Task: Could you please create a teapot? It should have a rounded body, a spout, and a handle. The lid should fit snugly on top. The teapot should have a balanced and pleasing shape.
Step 159:
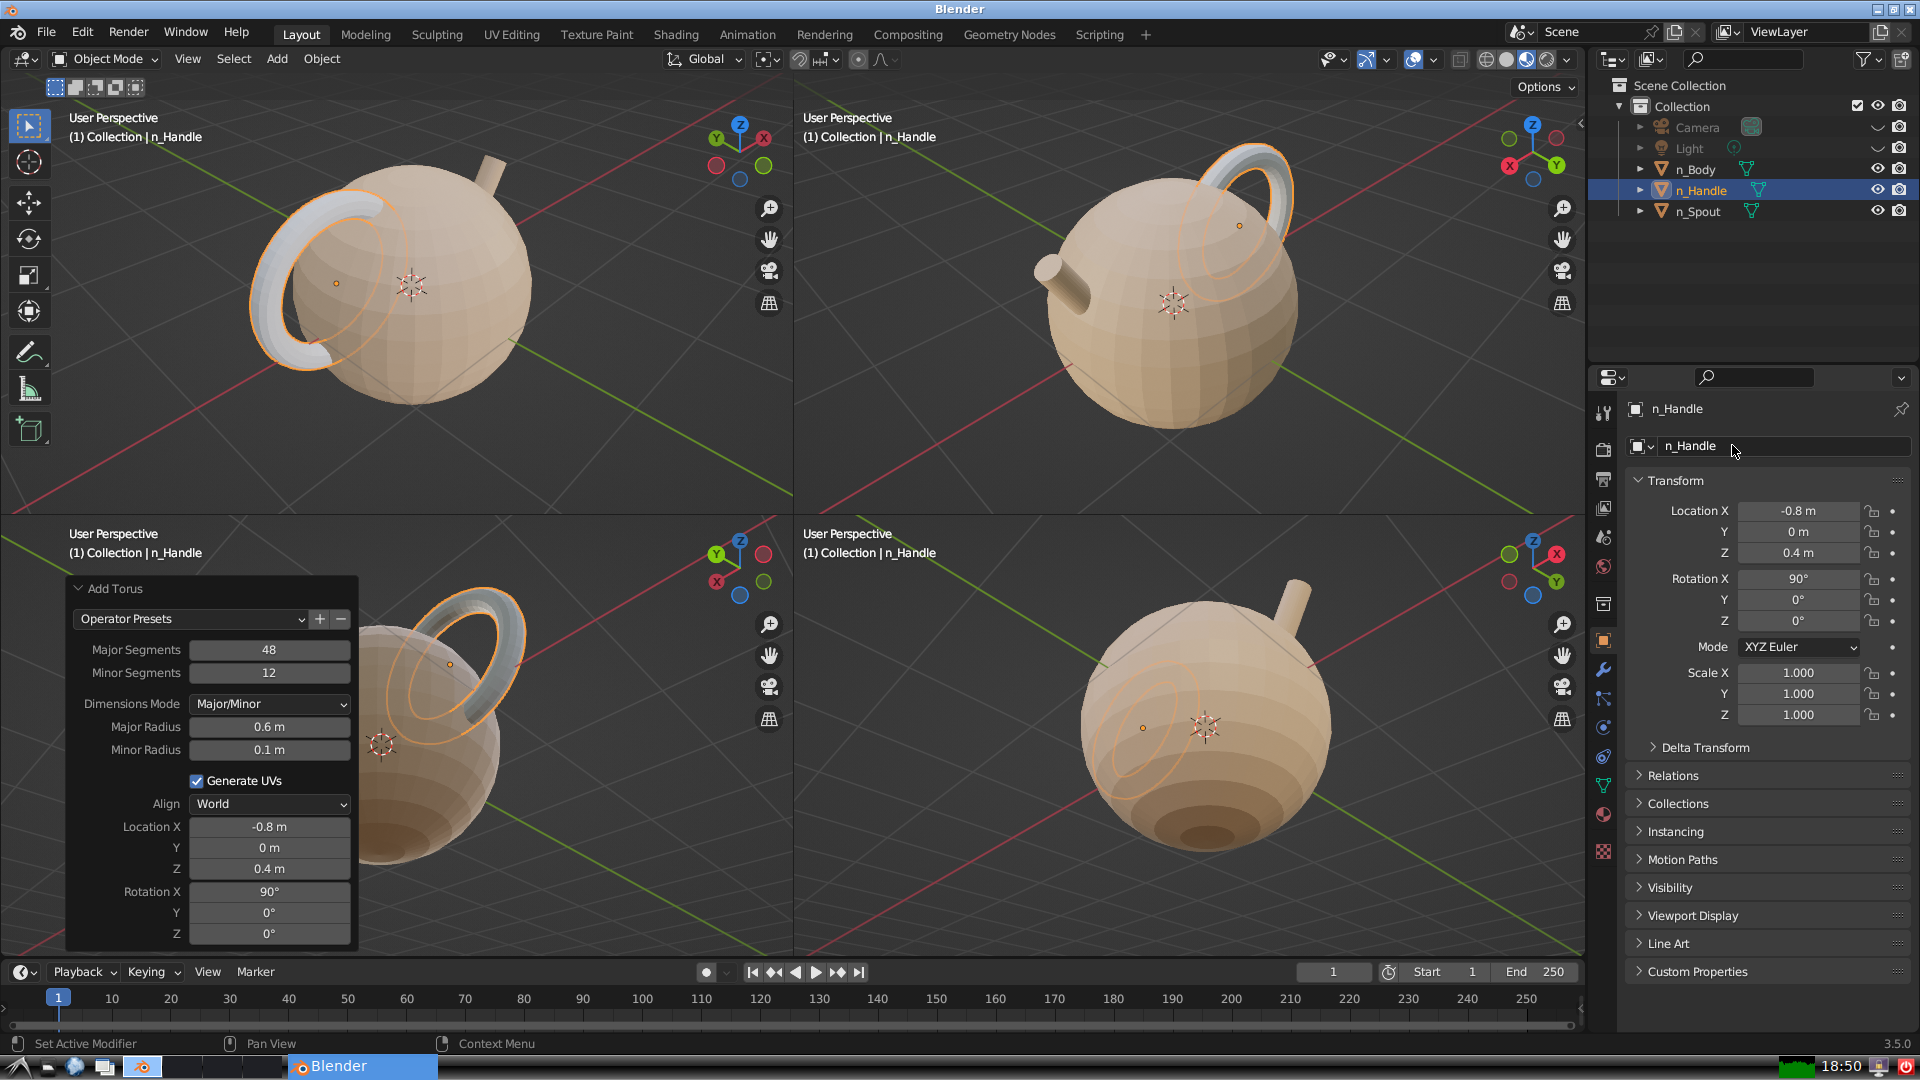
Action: {"mouse_move": [1603, 815]}